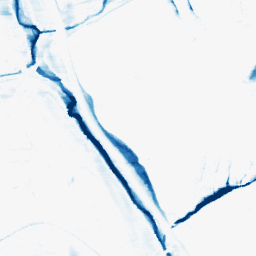
Category: morphological
Decomposition family: morphological_rect
Decomposition parameters: operation: closing
width: 20
height: 5
Upsampling method: bicubic_16x
Upsampling parameters: scale: 16
Upsampling scale: 16